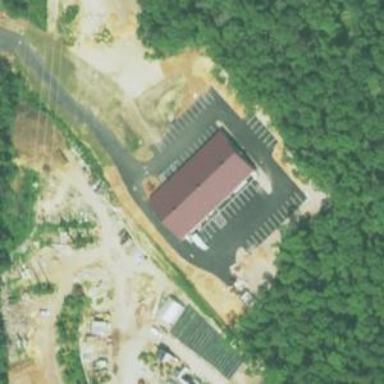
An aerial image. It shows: Retail building.